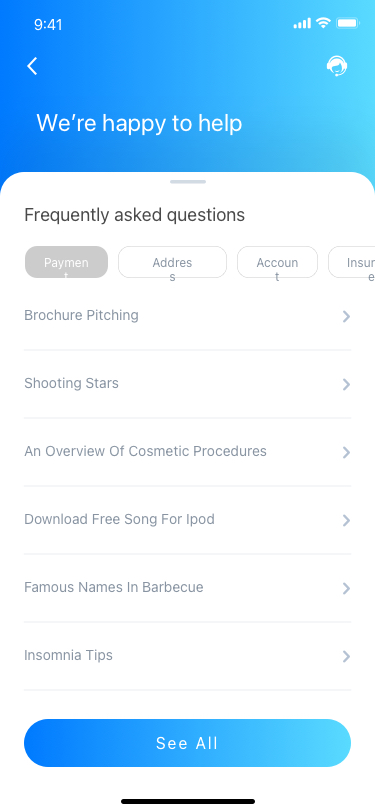
Text in this UI design:
Brochure Pitching
Shooting Stars
An Overview Of Cosmetic Procedures
Download Free Song For Ipod
Famous Names In Barbecue
Insomnia Tips
Payment
Address
Account
Insurance
Frequently asked questions
We’re happy to help